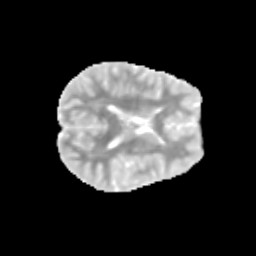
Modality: MD
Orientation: axial
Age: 10
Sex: female
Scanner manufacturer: siemens
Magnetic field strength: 3 T
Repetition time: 3.8 s
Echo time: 0.07 s